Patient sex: M
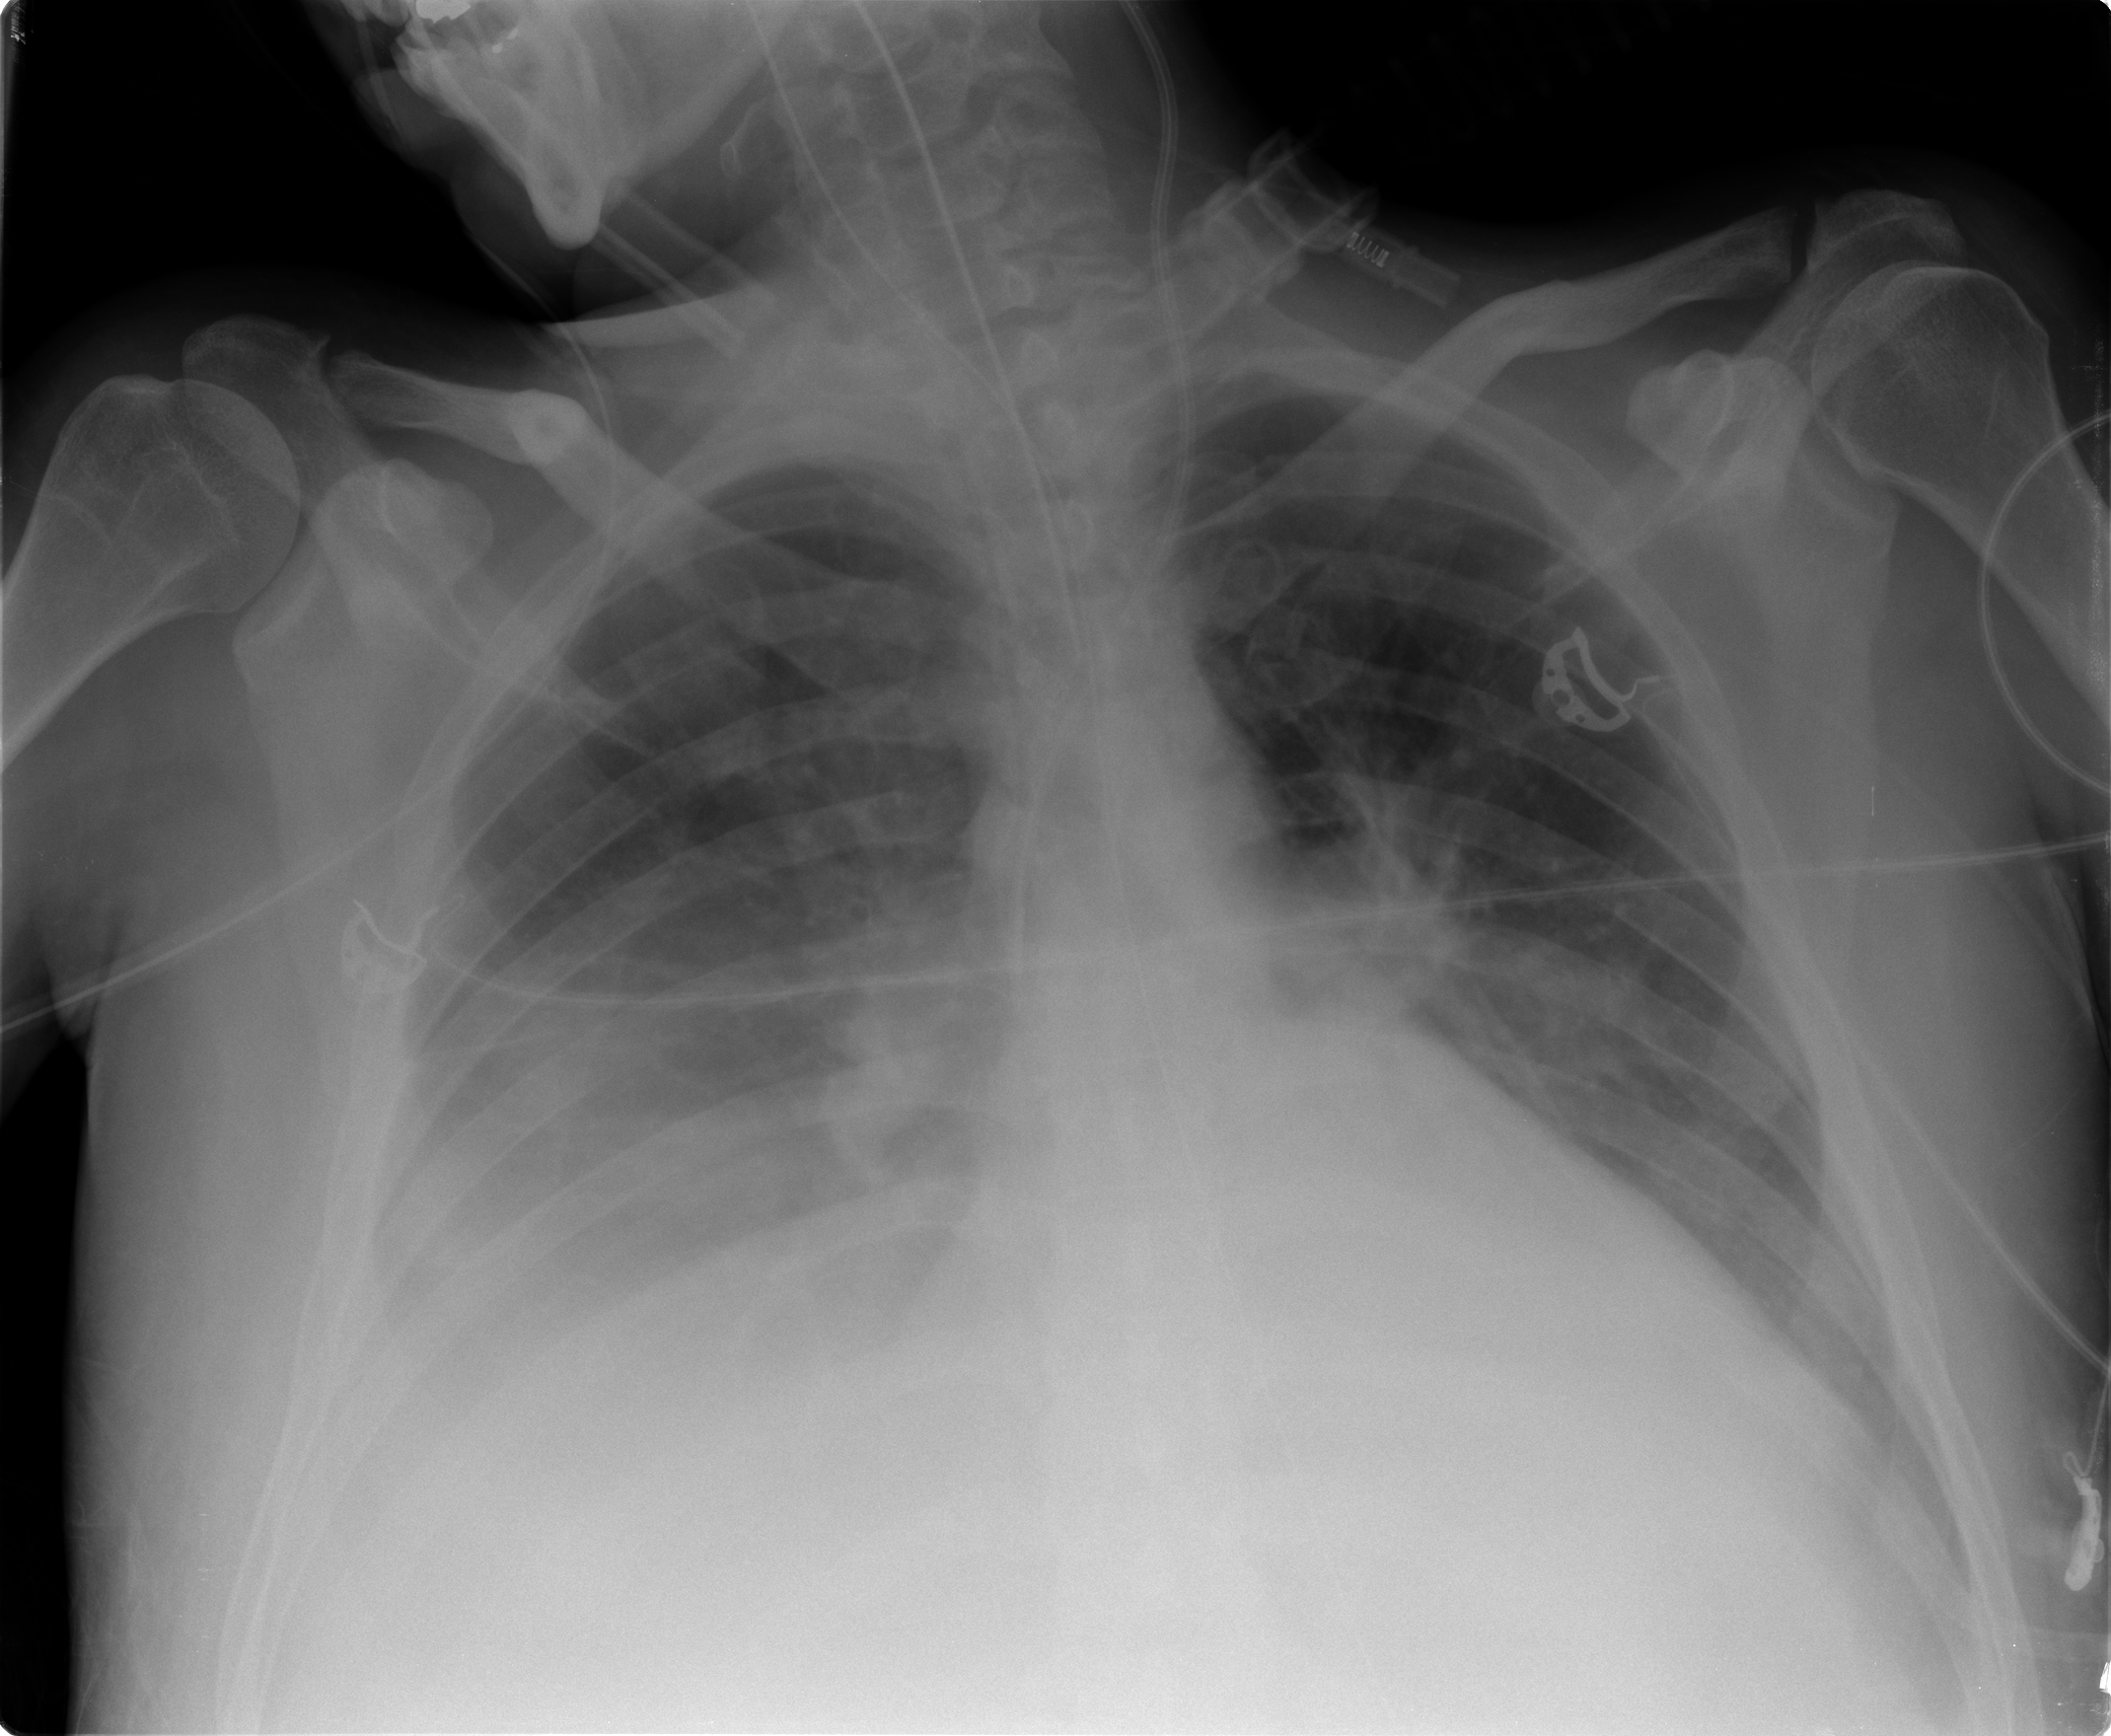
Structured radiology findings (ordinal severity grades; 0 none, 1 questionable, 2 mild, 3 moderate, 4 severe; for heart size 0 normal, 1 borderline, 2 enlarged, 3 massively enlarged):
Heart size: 2
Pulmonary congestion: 2
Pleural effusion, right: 2
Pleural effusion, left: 0
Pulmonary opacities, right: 2
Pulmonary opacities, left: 2
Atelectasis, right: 3
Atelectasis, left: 0